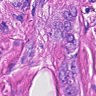
Metastatic tissue present: yes